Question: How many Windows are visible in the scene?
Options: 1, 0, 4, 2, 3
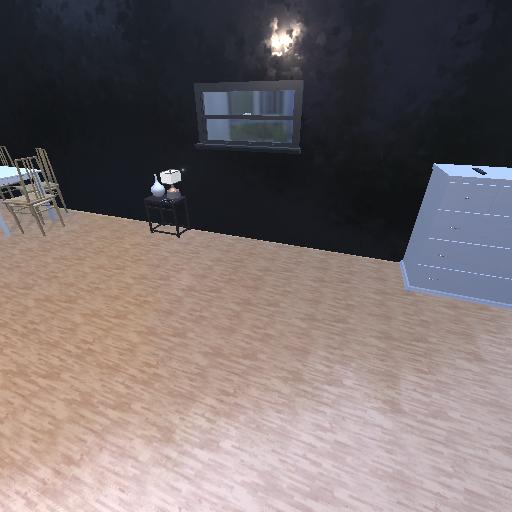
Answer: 1